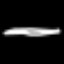
Label: line